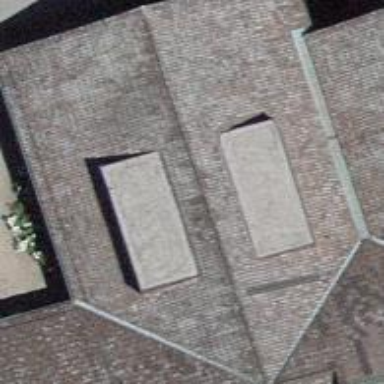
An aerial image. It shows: Building with gabled roof.